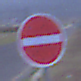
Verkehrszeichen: VerbotDerEinfahrt
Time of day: SunriseSunset
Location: Outdoor (Urban)
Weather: Overcast
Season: NotSpecified
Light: Natural